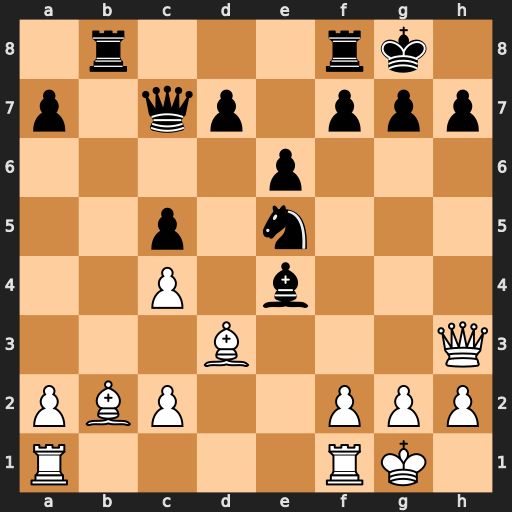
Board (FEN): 1r3rk1/p1qp1ppp/4p3/2p1n3/2P1b3/3B3Q/PBP2PPP/R4RK1
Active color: w
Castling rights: -
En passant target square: -
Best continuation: Bxe4 f5 Bxe5